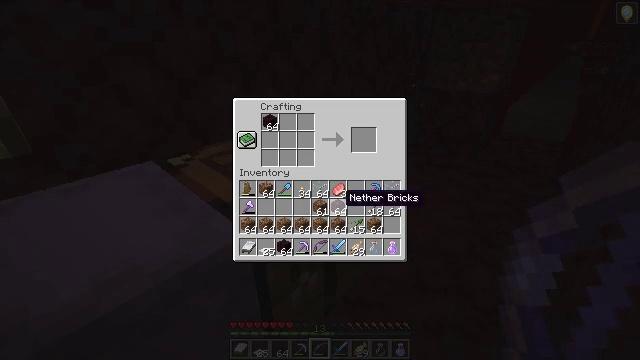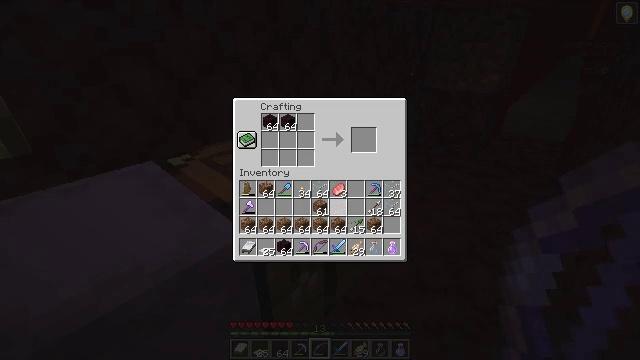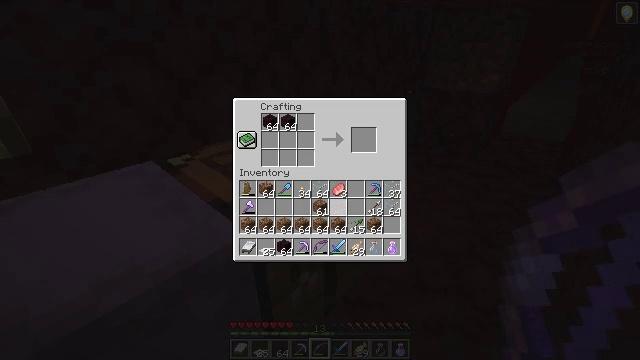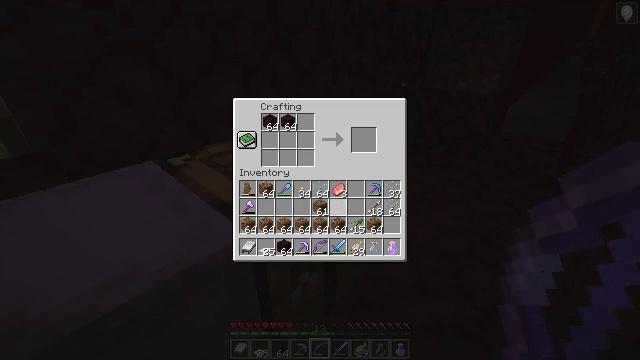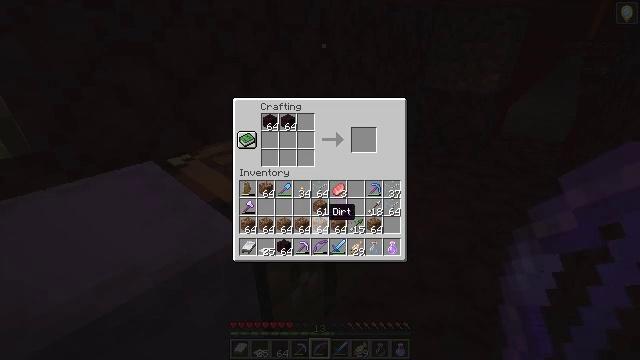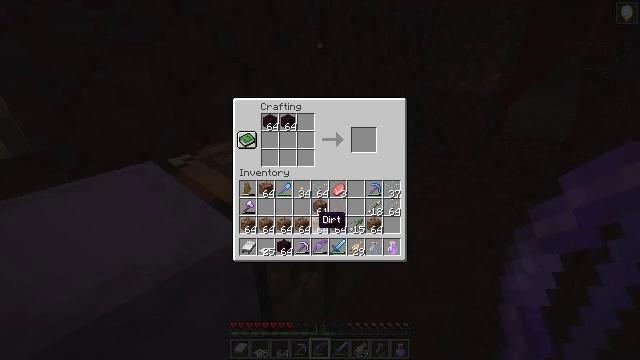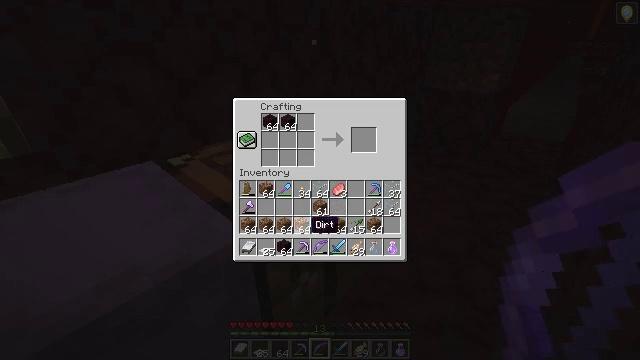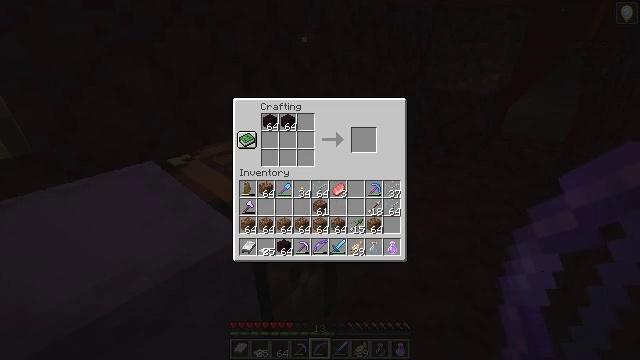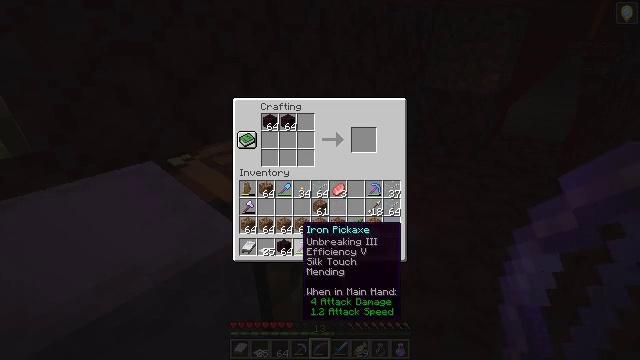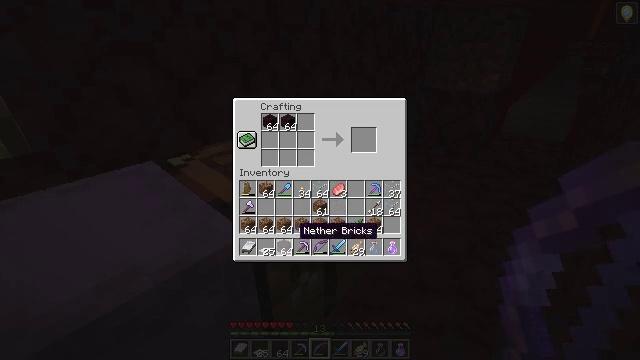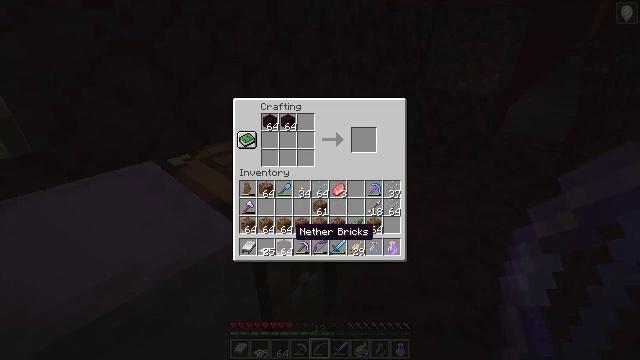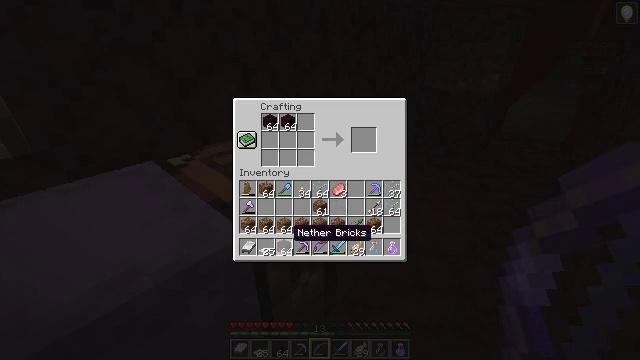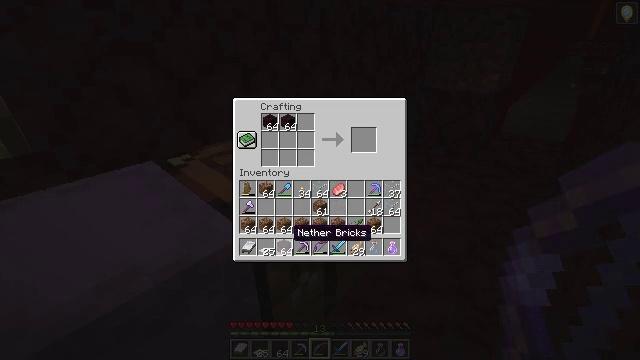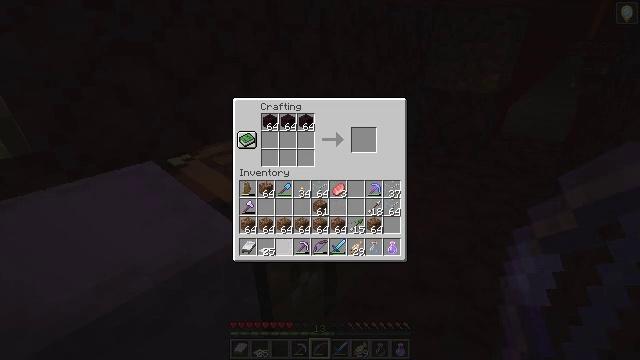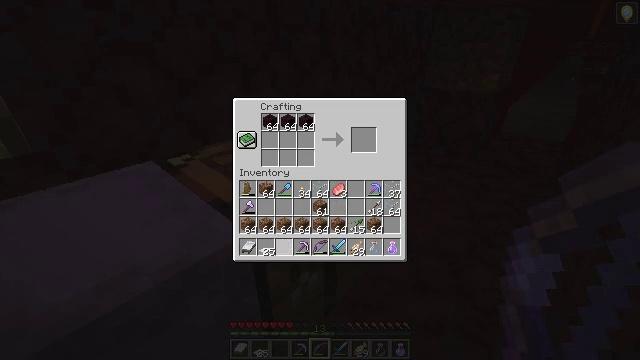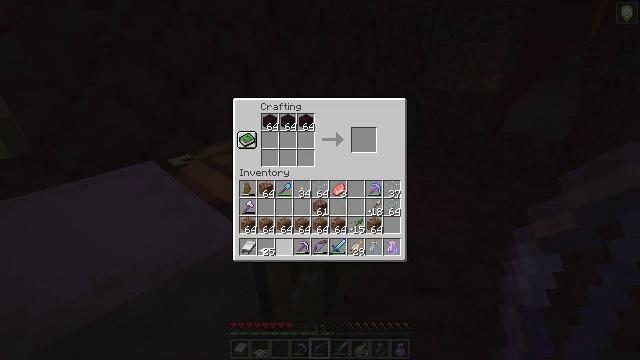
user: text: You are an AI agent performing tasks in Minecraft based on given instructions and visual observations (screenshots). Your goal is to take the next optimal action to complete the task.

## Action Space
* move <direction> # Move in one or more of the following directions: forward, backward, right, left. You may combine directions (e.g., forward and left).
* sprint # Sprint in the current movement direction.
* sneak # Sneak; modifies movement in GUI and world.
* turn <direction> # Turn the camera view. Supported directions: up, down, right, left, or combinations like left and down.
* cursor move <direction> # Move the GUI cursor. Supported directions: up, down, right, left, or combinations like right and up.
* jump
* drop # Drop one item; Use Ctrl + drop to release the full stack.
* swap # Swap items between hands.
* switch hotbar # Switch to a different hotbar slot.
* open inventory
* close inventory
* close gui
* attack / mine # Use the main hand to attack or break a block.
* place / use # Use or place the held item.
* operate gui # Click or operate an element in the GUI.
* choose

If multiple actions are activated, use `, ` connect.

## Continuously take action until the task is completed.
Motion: motion action
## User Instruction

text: Make a nether brick slab by crafting.
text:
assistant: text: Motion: sneak, choose
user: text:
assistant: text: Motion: sneak, choose
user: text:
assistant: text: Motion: sneak
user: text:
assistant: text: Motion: sneak, cursor move left and down
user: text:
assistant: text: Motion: sneak, cursor move left and down
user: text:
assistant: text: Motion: sneak, cursor move left
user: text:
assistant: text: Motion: sneak
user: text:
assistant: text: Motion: sneak
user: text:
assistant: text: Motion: sneak
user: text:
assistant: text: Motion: sneak
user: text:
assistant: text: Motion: sneak
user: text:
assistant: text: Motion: sneak
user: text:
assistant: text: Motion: sneak, choose
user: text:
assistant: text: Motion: sneak, choose
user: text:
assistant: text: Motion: sneak, choose
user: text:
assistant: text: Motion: sneak, cursor move right and up
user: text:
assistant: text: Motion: sneak, cursor move right and up
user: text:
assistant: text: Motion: sneak, cursor move right and up
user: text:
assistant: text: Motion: sneak
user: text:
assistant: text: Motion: sneak
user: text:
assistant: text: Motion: sneak
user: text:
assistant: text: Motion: sneak
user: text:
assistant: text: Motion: sneak
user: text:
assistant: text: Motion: sneak
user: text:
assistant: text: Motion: sneak
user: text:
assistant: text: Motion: sneak
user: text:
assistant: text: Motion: sneak
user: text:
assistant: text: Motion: sneak
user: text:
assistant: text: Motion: sneak, choose
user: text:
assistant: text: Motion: sneak, choose